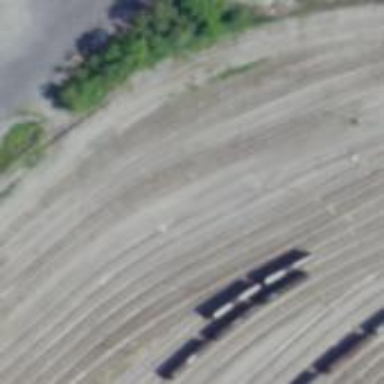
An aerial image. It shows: Railway yard in service.